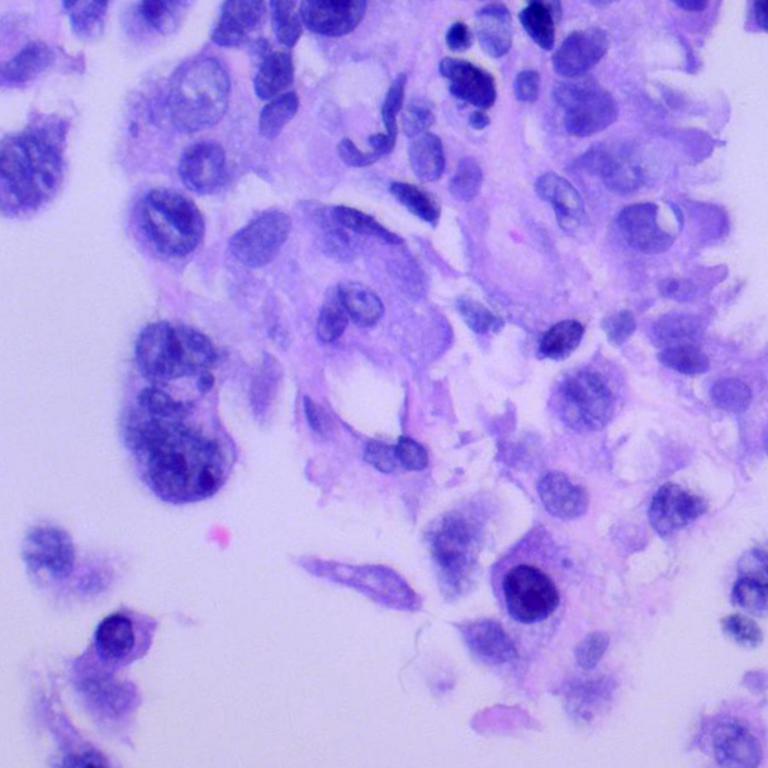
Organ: lung
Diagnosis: adenocarcinomas